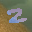
Label: 2